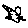
Label: cat